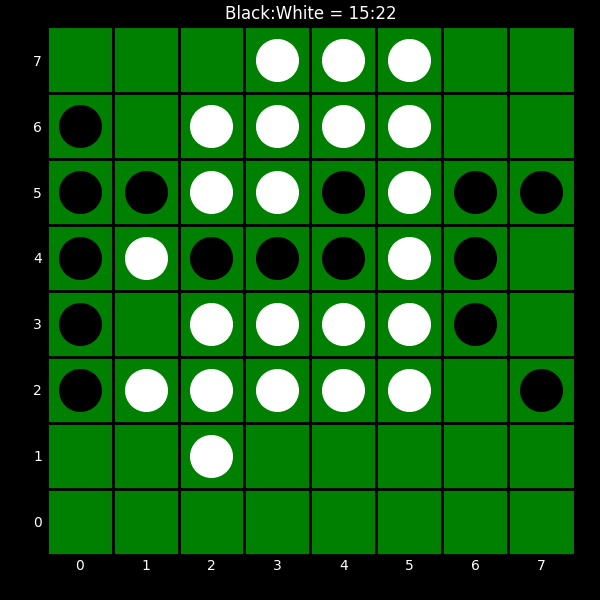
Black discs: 15
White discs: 22